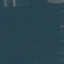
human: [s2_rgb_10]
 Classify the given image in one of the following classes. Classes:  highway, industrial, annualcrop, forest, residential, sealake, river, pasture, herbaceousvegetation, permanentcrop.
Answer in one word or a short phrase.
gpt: Forest